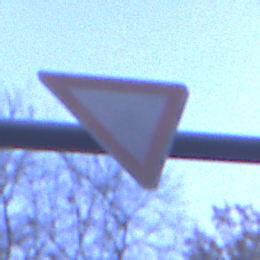
Verkehrszeichen: VorfahrtGewaehren
Umgebung: Outdoor, Suburban
Tageszeit: Night
Wetter: PartlyCloudy
Licht: Artificial
Jahreszeit: NotSpecified
Kontrast: LowContrast